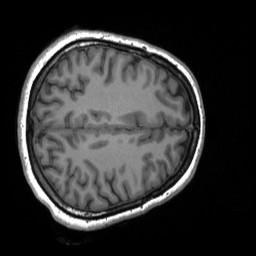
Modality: T1w
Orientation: axial
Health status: ill
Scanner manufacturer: siemens
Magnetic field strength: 3 T
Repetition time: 2.3 s
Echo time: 0.00243 s